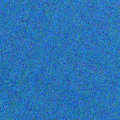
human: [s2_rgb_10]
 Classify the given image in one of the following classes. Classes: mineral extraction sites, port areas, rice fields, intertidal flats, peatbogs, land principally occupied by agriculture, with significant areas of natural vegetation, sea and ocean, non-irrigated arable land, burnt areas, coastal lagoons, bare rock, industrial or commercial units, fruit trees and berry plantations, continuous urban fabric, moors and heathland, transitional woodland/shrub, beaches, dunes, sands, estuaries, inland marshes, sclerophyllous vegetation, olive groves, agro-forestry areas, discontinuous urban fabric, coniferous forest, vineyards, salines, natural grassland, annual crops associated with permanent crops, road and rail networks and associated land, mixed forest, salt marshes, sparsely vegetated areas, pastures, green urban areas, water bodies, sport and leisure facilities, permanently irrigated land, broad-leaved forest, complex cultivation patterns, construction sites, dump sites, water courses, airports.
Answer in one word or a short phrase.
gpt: sea and ocean